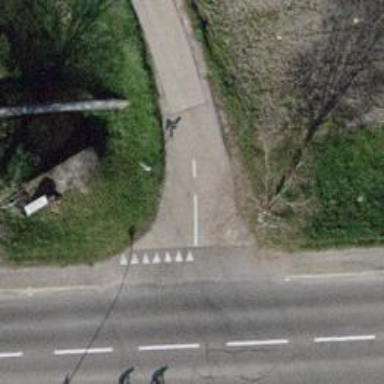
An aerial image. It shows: Sidewalk footway on asphalt bridge.